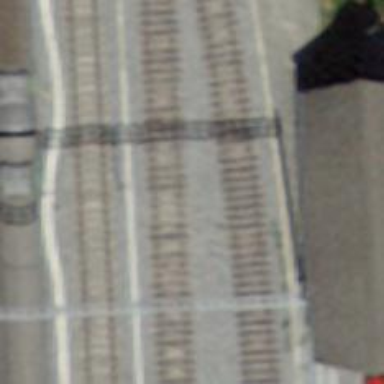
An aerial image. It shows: Railway yard with one track. The railway is electrified with contact line.